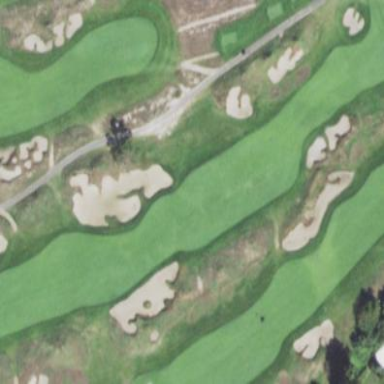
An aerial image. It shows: Grassy area designated as golf fairway.